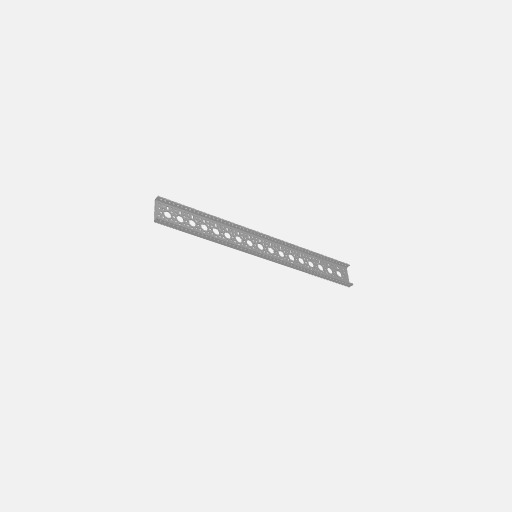
Part: LowSideUChannel17H